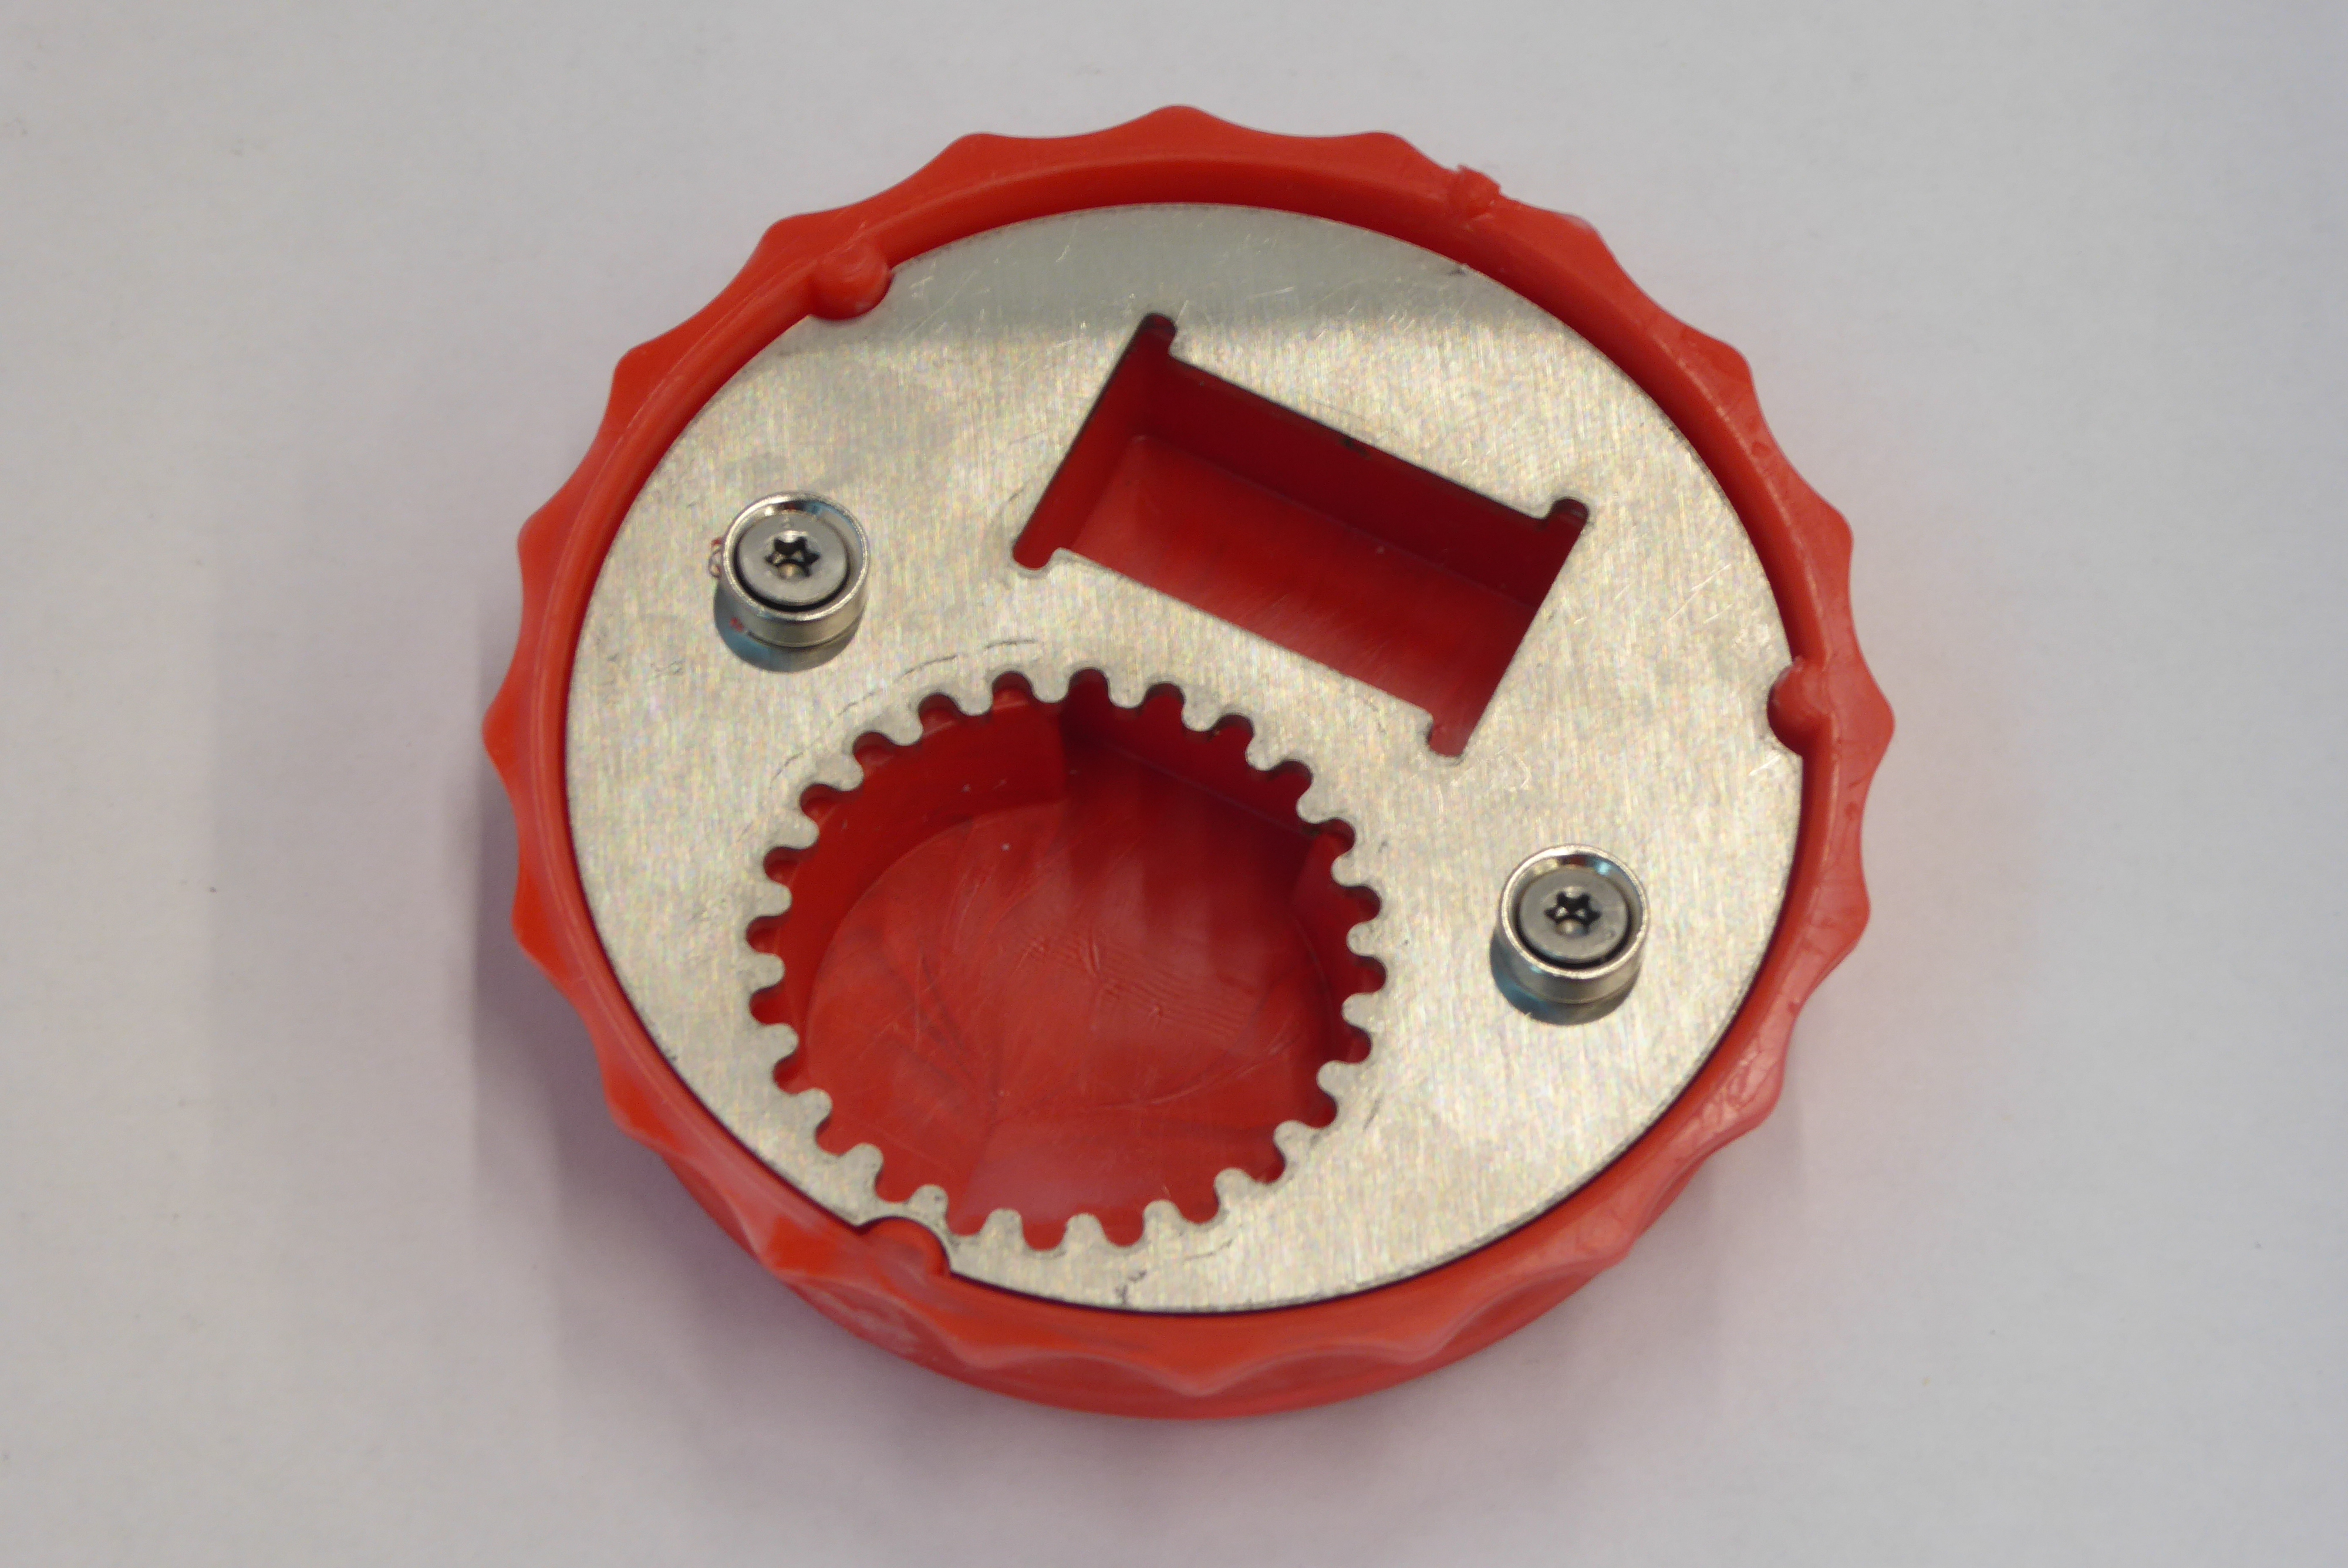
Label: Bottle Opener